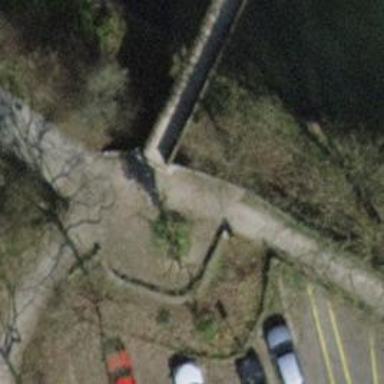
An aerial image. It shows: Footway with sett surface.